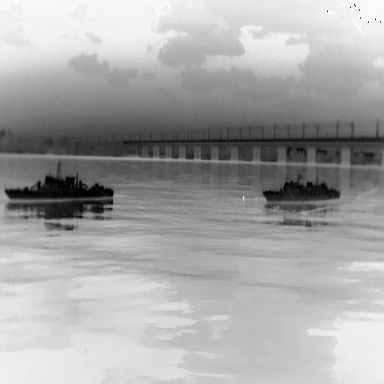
There are two warships in the infrared image.